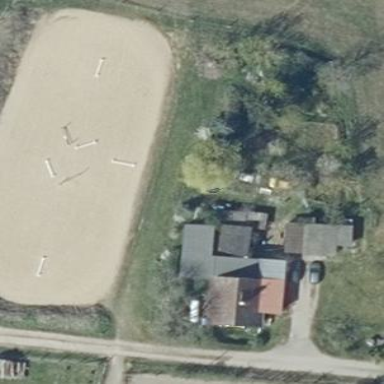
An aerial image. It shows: Equestrian pitch for leisure land use.